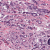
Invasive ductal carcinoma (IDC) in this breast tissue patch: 1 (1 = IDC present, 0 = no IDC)